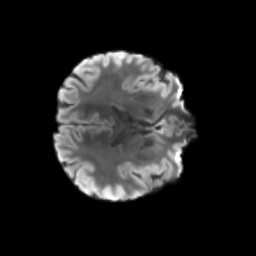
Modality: T2w
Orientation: axial
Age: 41
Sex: male
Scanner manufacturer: siemens
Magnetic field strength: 3 T
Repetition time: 3.23 s
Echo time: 0.0892 s